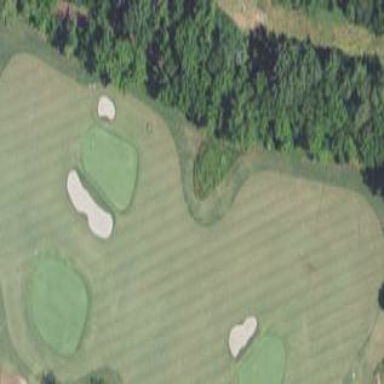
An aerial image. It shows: Golf fairway surrounded by grass.